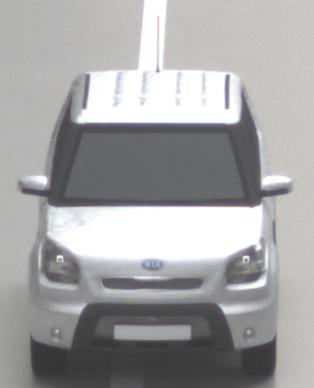
Make: KIA
Model: Soul 1.6
Detailed model: Soul (AM)
Model produced from: 2009/02
Model produced until: 2009/11
Doors: 5
Color: white
Road condition: wet road
Daytime: midday
Contrast: low contrast